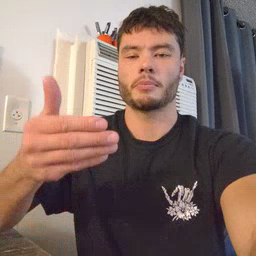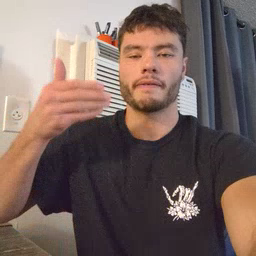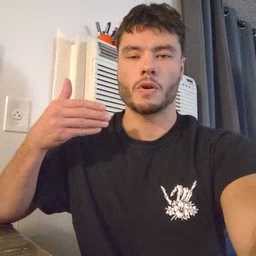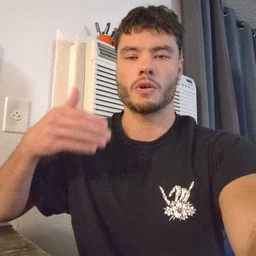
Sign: before